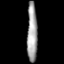
Tissue: lung
Cell type: T cells
Senescence score: 0.1773
Nuclear area (px): 606
Mean DAPI intensity: 158.201